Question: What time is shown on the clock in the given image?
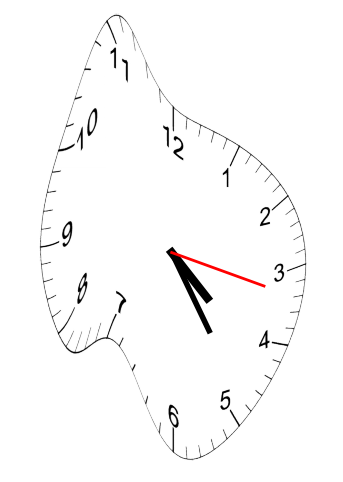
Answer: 04:24:17